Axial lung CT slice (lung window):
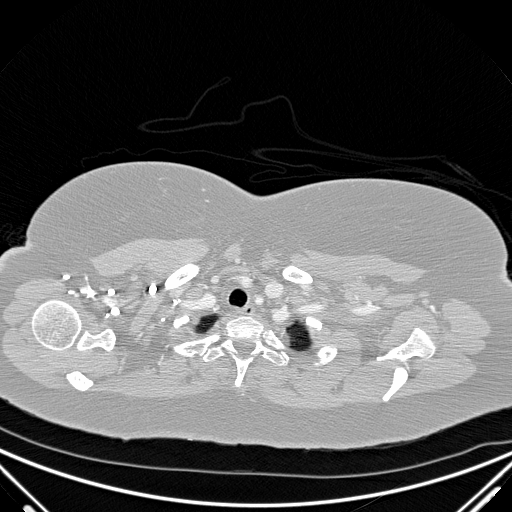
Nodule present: no